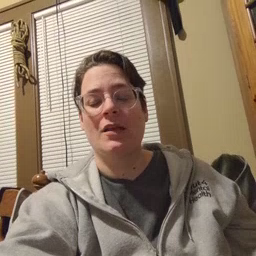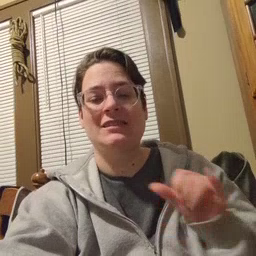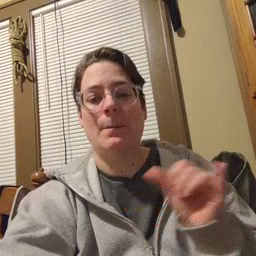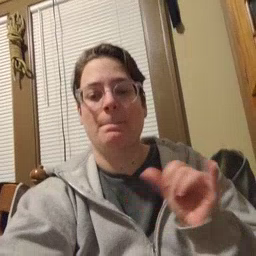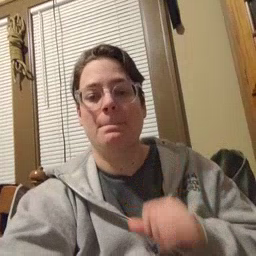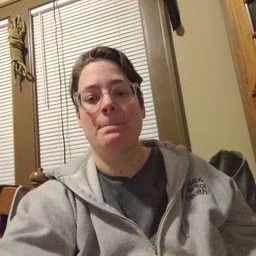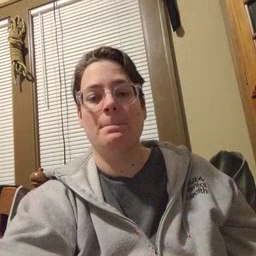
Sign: same